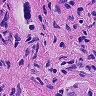
Metastatic tissue present: yes